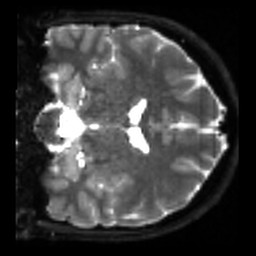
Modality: sbref
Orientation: coronal
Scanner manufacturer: siemens
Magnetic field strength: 3 T
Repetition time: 4 s
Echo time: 0.0594 s